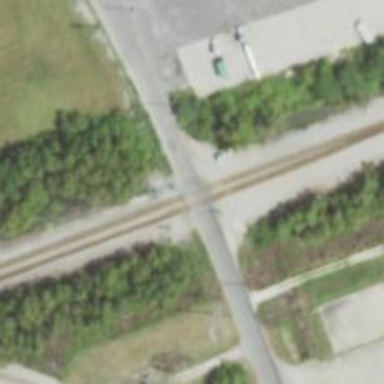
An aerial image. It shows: Railway level crossing.